【题型】选择题　【知识点】平面几何　【难度】medium
如图，在正方形$ABCD$中，边$AB$在$x$轴上，$OA=\dfrac{1}{4}$，$AC=\sqrt{2}$，点$D$在反比例函数$y=\dfrac{k}{x}(k\neq 0,x>0)$的图象上，$BC$交反比例函数的图象于点$E$，则$CE$的长为（ ）

\vspace{0.5em}
\noindent A．$1$ \hfill B．$\dfrac{3}{4}$ \hfill C．$\dfrac{3}{5}$ \hfill D．$\dfrac{4}{5}$
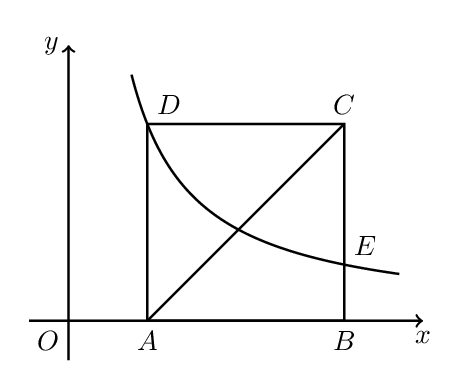
【解答】
\noindent\textbf{【答案】} D

\vspace{0.5em}
\noindent\textbf{【分析】} 本题考查了正方形的性质，勾股定理，待定系数法求反比例函数解析式，反比例函数的图象与性质，由正方形的性质及勾股定理求出边长，则可求得点$D$的坐标，由点$D$在反比例函数图象上，即可求得$k$的值，从而确定函数解析式，然后求出$OB$的长，代入解析式得点$E$的纵坐标，最后求出$CE$的长，熟练掌握知识点的应用是解题的关键．

\vspace{0.5em}
\noindent\textbf{【详解】} 解：$\because$ 四边形$ABCD$是正方形，\\
\hspace*{1em}$\therefore AD=CD=BC=AB$，$\angle ADC=\angle DAB=90^\circ$，\\
\hspace*{1em}由勾股定理得：$AC^2=AD^2+CD^2=2$，\\
\hspace*{1em}$\therefore AD=CD=BC=AB=1$（负值已舍去），\\
\hspace*{1em}$\therefore D\left(\dfrac{1}{4},1\right)$，$OB=OA+AB=\dfrac{5}{4}$，\\
\hspace*{1em}$\because$ 点$D$在反比例函数$y=\dfrac{k}{x}$，\\
\hspace*{1em}$\therefore k=\dfrac{1}{4}$，\\
\hspace*{1em}$\therefore$ 反比例函数$y=\dfrac{1}{4x}$，\\
\hspace*{1em}$\therefore$ 当$x=\dfrac{5}{4}$，$y=\dfrac{1}{5}$，\\
\hspace*{1em}$\therefore BE=\dfrac{1}{5}$，\\
\hspace*{1em}$\therefore CE=CB-BE=1-\dfrac{1}{5}=\dfrac{4}{5}$，\\
\hspace*{1em}故选：D．